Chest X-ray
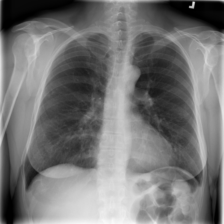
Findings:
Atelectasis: negative
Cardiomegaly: negative
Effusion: negative
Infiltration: negative
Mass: negative
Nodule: positive
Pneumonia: negative
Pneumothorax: negative
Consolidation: negative
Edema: negative
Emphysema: negative
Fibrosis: negative
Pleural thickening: negative
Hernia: negative